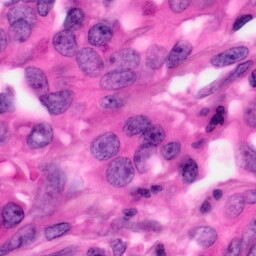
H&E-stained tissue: Pancreatic